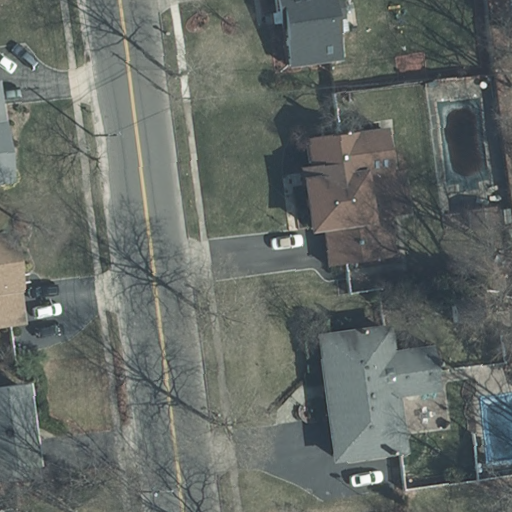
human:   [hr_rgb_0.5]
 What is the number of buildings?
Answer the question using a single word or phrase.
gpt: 6

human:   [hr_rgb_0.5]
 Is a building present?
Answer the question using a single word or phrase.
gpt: yes

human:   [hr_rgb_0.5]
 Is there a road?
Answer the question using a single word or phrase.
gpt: yes

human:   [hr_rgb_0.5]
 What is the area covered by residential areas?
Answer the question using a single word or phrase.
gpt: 10632m2

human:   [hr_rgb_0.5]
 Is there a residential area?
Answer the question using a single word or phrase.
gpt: yes

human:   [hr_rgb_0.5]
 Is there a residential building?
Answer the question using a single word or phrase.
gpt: yes

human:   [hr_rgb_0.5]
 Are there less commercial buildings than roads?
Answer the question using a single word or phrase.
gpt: yes

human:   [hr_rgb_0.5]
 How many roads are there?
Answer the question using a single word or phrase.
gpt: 1

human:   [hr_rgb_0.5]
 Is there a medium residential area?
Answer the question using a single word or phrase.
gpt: no

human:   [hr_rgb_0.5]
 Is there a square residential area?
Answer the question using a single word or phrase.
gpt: no

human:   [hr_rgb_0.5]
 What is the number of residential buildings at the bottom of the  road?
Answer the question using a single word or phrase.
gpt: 2

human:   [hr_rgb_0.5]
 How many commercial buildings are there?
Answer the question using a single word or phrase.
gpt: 0

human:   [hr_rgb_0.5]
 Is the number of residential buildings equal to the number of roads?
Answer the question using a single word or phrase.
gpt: no

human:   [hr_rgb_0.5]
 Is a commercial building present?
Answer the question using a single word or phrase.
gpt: no

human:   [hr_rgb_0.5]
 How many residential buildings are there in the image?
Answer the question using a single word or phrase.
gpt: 6

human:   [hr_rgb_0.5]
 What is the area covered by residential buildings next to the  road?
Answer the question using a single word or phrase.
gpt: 1276m2

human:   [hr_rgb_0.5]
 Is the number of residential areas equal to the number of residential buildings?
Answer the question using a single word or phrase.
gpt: no

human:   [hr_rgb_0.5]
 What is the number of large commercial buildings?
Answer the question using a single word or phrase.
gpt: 0

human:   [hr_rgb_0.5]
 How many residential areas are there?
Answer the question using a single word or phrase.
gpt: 1

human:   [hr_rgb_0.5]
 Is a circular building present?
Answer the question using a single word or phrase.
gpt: no

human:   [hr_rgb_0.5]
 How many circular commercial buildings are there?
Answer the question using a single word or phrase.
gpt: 0

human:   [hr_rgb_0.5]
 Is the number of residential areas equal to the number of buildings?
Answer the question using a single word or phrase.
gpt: no

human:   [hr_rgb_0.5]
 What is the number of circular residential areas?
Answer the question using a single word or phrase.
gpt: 0

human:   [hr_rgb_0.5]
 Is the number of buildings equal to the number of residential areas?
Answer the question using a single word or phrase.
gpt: no

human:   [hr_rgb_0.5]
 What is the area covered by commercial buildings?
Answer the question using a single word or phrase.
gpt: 0m2

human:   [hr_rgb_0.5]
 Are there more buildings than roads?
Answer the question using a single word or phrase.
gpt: yes

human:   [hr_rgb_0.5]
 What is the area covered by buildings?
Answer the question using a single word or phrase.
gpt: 1276m2

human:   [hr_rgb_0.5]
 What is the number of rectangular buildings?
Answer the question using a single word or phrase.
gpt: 4

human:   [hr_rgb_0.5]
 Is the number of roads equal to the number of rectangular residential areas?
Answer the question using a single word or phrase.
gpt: yes

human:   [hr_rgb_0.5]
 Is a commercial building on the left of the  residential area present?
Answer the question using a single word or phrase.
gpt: no

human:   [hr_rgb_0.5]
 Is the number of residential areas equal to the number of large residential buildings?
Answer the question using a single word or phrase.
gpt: no

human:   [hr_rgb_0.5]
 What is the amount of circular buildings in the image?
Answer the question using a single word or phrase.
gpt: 0

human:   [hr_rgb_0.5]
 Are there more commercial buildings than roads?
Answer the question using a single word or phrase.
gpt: no

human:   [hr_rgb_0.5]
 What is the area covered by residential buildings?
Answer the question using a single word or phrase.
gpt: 1276m2

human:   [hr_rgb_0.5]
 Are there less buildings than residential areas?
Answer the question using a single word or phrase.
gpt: no

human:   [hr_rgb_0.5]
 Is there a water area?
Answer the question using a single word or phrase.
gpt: no

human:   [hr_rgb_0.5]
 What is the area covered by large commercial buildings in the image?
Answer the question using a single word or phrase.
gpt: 0m2

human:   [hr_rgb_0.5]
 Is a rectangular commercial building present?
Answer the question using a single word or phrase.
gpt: no

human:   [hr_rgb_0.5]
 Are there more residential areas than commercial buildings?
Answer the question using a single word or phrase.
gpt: yes

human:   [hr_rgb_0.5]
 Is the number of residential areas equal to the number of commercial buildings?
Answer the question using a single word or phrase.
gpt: no

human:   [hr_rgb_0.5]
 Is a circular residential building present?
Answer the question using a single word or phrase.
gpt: no

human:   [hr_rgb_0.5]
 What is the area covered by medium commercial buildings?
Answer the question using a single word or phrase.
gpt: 0m2

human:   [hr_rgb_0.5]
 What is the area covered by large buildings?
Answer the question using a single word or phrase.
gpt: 0m2

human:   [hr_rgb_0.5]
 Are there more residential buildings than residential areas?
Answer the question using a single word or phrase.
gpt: yes

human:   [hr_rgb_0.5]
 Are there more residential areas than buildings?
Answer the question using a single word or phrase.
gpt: no

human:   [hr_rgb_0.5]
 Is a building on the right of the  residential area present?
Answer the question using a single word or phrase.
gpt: no

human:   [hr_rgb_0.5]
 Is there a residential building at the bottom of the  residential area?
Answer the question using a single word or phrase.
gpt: yes

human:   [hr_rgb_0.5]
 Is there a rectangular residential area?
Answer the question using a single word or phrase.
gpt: yes

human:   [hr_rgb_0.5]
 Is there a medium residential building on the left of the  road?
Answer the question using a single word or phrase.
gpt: yes

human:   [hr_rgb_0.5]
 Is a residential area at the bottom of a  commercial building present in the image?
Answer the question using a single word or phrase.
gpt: no

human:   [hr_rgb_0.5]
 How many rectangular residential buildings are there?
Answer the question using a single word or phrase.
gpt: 4

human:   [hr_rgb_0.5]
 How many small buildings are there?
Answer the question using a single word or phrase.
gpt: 2

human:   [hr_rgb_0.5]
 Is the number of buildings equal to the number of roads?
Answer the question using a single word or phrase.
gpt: no

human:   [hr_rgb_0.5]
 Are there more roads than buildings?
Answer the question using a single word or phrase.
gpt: no

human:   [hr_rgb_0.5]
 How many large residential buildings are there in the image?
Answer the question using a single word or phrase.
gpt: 0

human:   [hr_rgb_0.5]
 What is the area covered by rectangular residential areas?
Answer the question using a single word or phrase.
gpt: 10632m2

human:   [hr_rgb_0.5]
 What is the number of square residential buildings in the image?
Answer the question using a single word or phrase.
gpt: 0

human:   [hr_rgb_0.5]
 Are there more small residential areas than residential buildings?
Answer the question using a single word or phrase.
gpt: no

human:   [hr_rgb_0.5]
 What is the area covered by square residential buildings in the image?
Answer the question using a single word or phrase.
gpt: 0m2

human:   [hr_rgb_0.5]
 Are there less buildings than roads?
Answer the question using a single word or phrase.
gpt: no

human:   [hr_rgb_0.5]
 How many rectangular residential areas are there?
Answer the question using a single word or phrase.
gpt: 1

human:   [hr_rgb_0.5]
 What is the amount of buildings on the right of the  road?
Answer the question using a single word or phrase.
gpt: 3

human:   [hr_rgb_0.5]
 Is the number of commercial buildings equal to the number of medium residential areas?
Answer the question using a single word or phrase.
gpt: yes

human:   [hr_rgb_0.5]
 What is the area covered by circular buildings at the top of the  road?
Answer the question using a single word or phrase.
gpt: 0m2